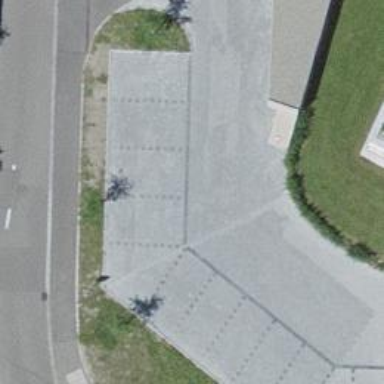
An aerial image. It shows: Parking aisle designated as service road.